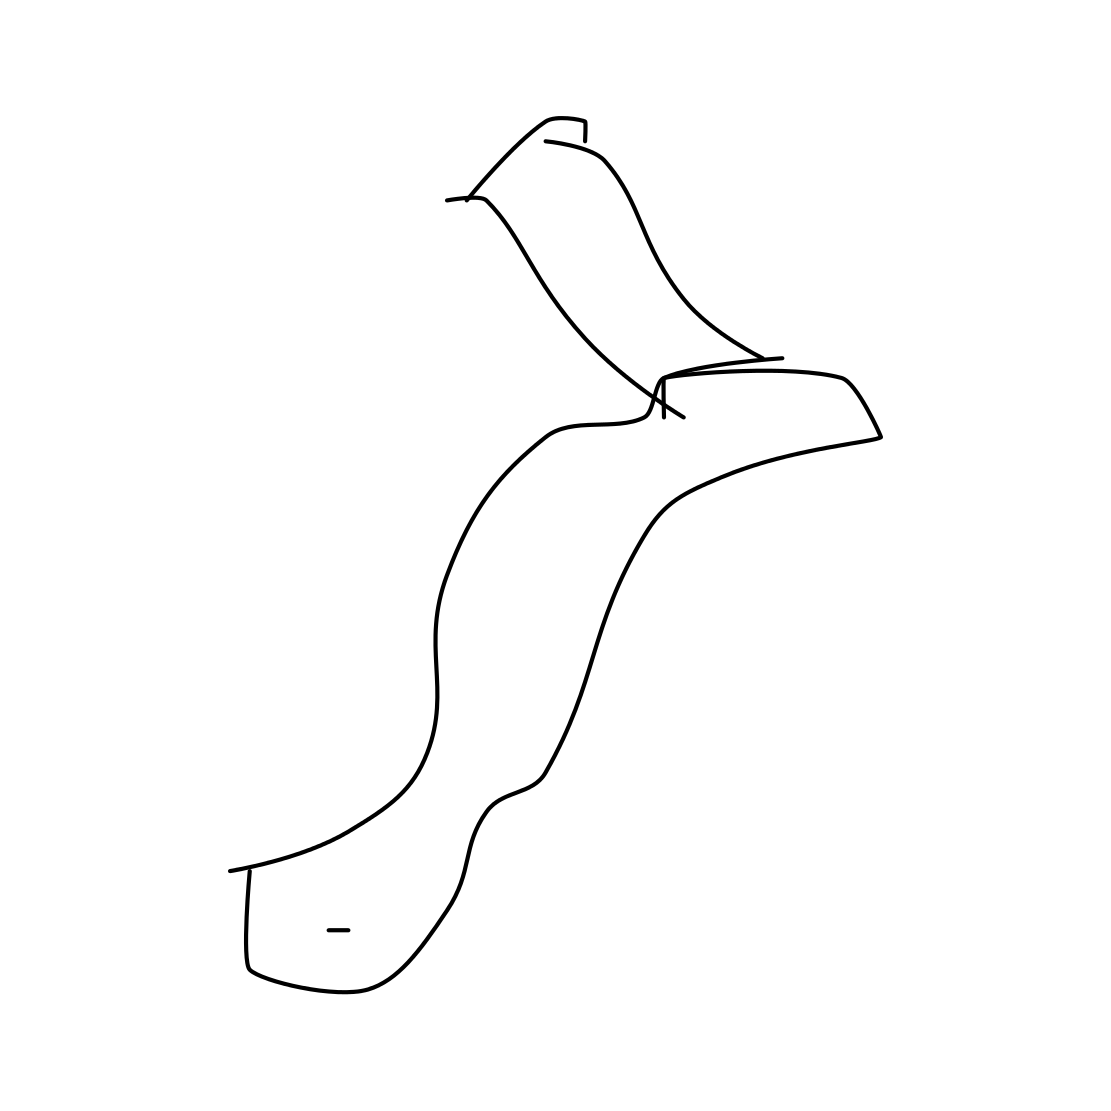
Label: door handle